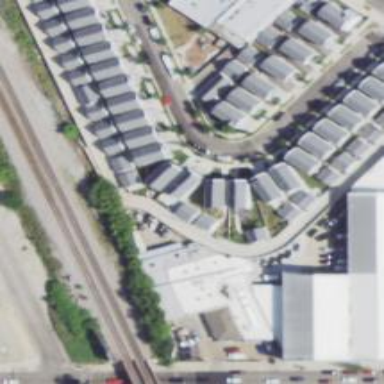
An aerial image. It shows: Alleyway designated as service road.